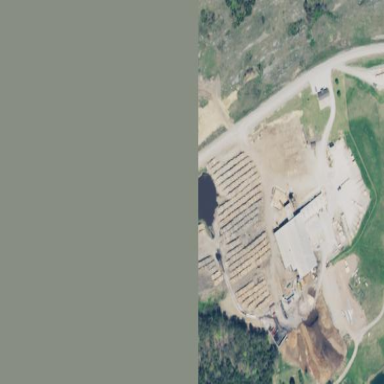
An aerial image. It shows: Industrial area that houses sawmill.